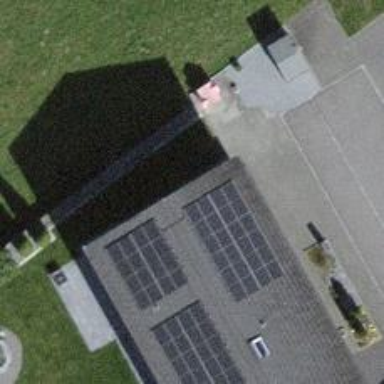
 consisting of solar photovoltaic panels."